Question: If I try to add a service reference to my blank windows 8 app, I've got following two warnings/errors.

The service is a wcf service with a ServiceName.svc file, i've seen some services wit a ServiceName.asmx. Is this the cause? Does I need a service with an *.asmx file?
I'm really confused because there is too much and wirde stuff on the internet for this topic.
Also confusing is, it says that System.ServiceModel.Channels.TransportSecurityBindingElement is not supported, but I never used this. Not in web.config or in the code as service configuration.
Here my service configuration in web.config:
'''
<system.web>
<compilation targetFramework="4.5" debug="true"/>
<httpRuntime/>
<pages controlRenderingCompatibilityVersion="3.5" clientIDMode="AutoID"/>
</system.web>
<system.serviceModel>
<diagnostics>
<messageLogging logMalformedMessages="true" logMessagesAtServiceLevel="true" logMessagesAtTransportLevel="true"/>
</diagnostics>
<client/>
<services>
<service behaviorConfiguration="basicHttpBehavior" name="e3kConnector.E3KConnectorService">
<endpoint
address="mex"
binding="mexHttpBinding"
contract="IMetadataExchange" />
<endpoint
address=""
binding="wsHttpBinding"
bindingConfiguration="wsHttpBinding"
name="wsHttpEndpoint"
bindingName=""
contract="Service.MyService" />
<endpoint
address="Soap"
binding="basicHttpBinding"
bindingConfiguration="basicHttpBinding"
name="basicHttpBinding"
bindingName=""
contract="Service.MyService" />
<host>
<baseAddresses>
<add baseAddress="http://localhost:50282/Service.svc" />
</baseAddresses>
</host>
</service>
</services>
<bindings>
<basicHttpBinding>
<binding name="basicHttpBinding" allowCookies="true">
<security mode="TransportWithMessageCredential">
<transport clientCredentialType="Basic" proxyCredentialType="None" />
<message clientCredentialType="UserName" />
</security>
</binding>
</basicHttpBinding>
<wsHttpBinding>
<binding name="wsHttpBinding" allowCookies="true">
<security mode="TransportWithMessageCredential">
<transport clientCredentialType="Basic" />
<message clientCredentialType="UserName" />
</security>
</binding>
</wsHttpBinding>
</bindings>
<behaviors>
<serviceBehaviors>
<behavior name="basicHttpBehavior">
<serviceMetadata httpGetEnabled="true" httpsGetEnabled="true"/>
<serviceDebug includeExceptionDetailInFaults="true"/>
<serviceCredentials>
<userNameAuthentication userNamePasswordValidationMode="Custom" customUserNamePasswordValidatorType="e3kConnector.App_Data.Security.CustomUserNameValidator,e3kConnector"/>
<serviceCertificate findValue="tempCert" storeLocation="LocalMachine" storeName="My" x509FindType="FindBySubjectName"/>
</serviceCredentials>
<serviceAuthorization principalPermissionMode="Custom">
<authorizationPolicies>
<add policyType="e3kConnector.App_Data.Security.AuthorizationPolicy, e3kConnector"/>
</authorizationPolicies>
</serviceAuthorization>
</behavior>
</serviceBehaviors>
</behaviors>
<serviceHostingEnvironment aspNetCompatibilityEnabled="false" multipleSiteBindingsEnabled="false"/>
</system.serviceModel>
<system.webServer>
<modules runAllManagedModulesForAllRequests="true"/>
<!--
To browse web app root directory during debugging, set the value below to true.
Set to false before deployment to avoid disclosing web app folder information.
-->
<directoryBrowse enabled="true"/>
</system.webServer>
'''
As test I added this <URL>
I know also the difference between svc and asmx, but thats why I'm confused. Both supports SOAP, so I still don't get it why it won't work. Maybe it's very simple?
If you need more details please let me know.
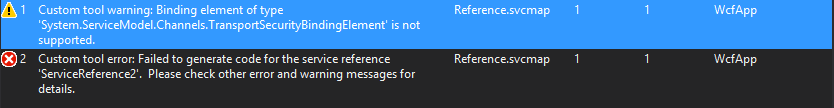
Answer: This is happening because Windows Store client apps support only a <URL>.
Try this slimmed down config on your service (removed binding wsHttp, behavior and binding configs):
'''
<system.serviceModel>
....
<services>
<service name="e3kConnector.E3KConnectorService">
<endpoint
address="mex"
binding="mexHttpBinding"
contract="IMetadataExchange" />
<endpoint
address=""
binding="basicHttpBinding"
name="basicHttpBinding"
contract="Service.MyService" />
<host>
<baseAddresses>
<add baseAddress="http://localhost:50282/Service.svc" />
</baseAddresses>
</host>
</service>
</services>
....
</system.serviceModel>
'''